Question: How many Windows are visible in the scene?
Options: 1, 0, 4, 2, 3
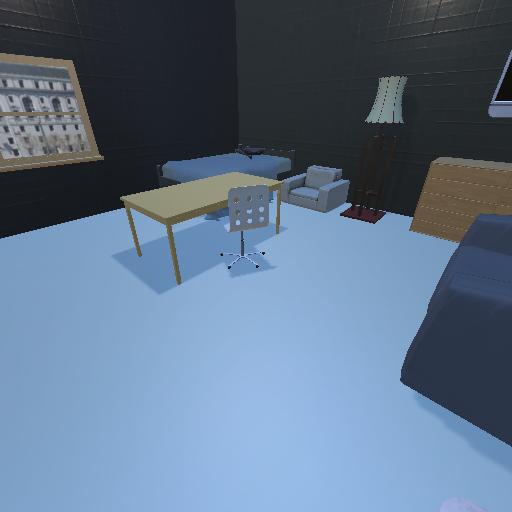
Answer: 1